Interaction volume radius: 10 \u00c5
Interaction volume height: 25 \u00c5
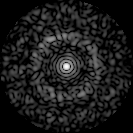
Disorder parameter: 0.832